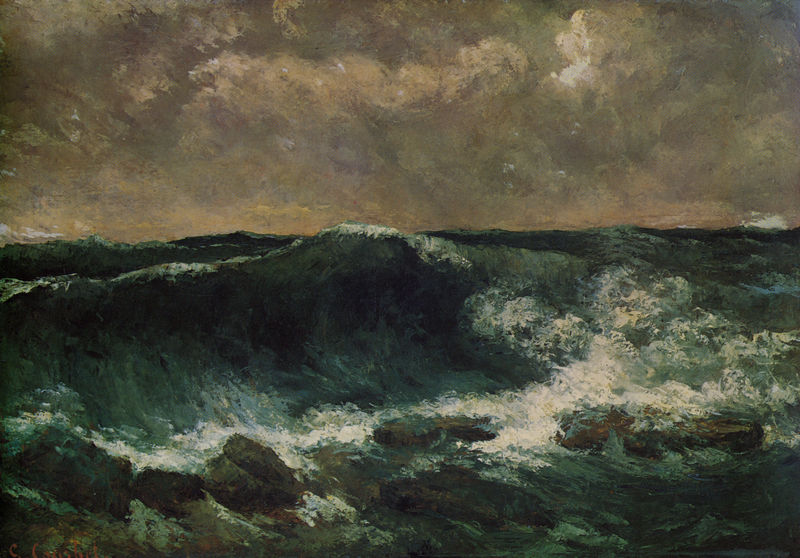
Titel: Die Welle
Künstler: Gustave Courbet
Standort: Frankfurt (am Main)
Institution: Das Städel, Städelsches Kunstinstitut und Städtische Galerie
Schlagwörter: blau, dunkel, felsen, gemälde, gewitter, himmel, meer, wasser, weiß, wolken, gelb, grün, impressionismus, landschaft, see, ufer, abend, braun, frankreich, grau, holz, licht, nacht, schwarz, türkis, tiere, wolke, malerei, stein, steine, öl, feld, horizont, natur, stamm, wind, pastos, sonne, realismus, krone, bewölkt, gischt, küste, strand, welle, wellen, düster, naturalismus, fels, kamm, romantik, schaum, ölgemälde, brandung, brausen, flut, gewalt, orkan, seestück, sturm, treibholz, turner, unruhe, unwetter, wetter, wild, woge, wogen, dunkelblau, balken, stimmung, tiefe, ozean, grünblau, regen, berlin, courbet, bedeckt, gefahr, tauchen, bedrohlich, ölmalerei, studien, seegang, fisch, böcklin, atmosphäre, balu, wellenkamm, schlagen, waser, englisch, tunnel, gewitterstimmung, unruhig, mehr, elemente, gewitterhimmel, brechen, gewaltig, brecher, schaumkrone, dunkelö, braungrau, gustave, gustave courbet, meereswoge, ungestüm, wellenkrone, wlle, himmelstturm, gicht sprühend, überspülte steine, weisser wellenschaum, wolkenstudien